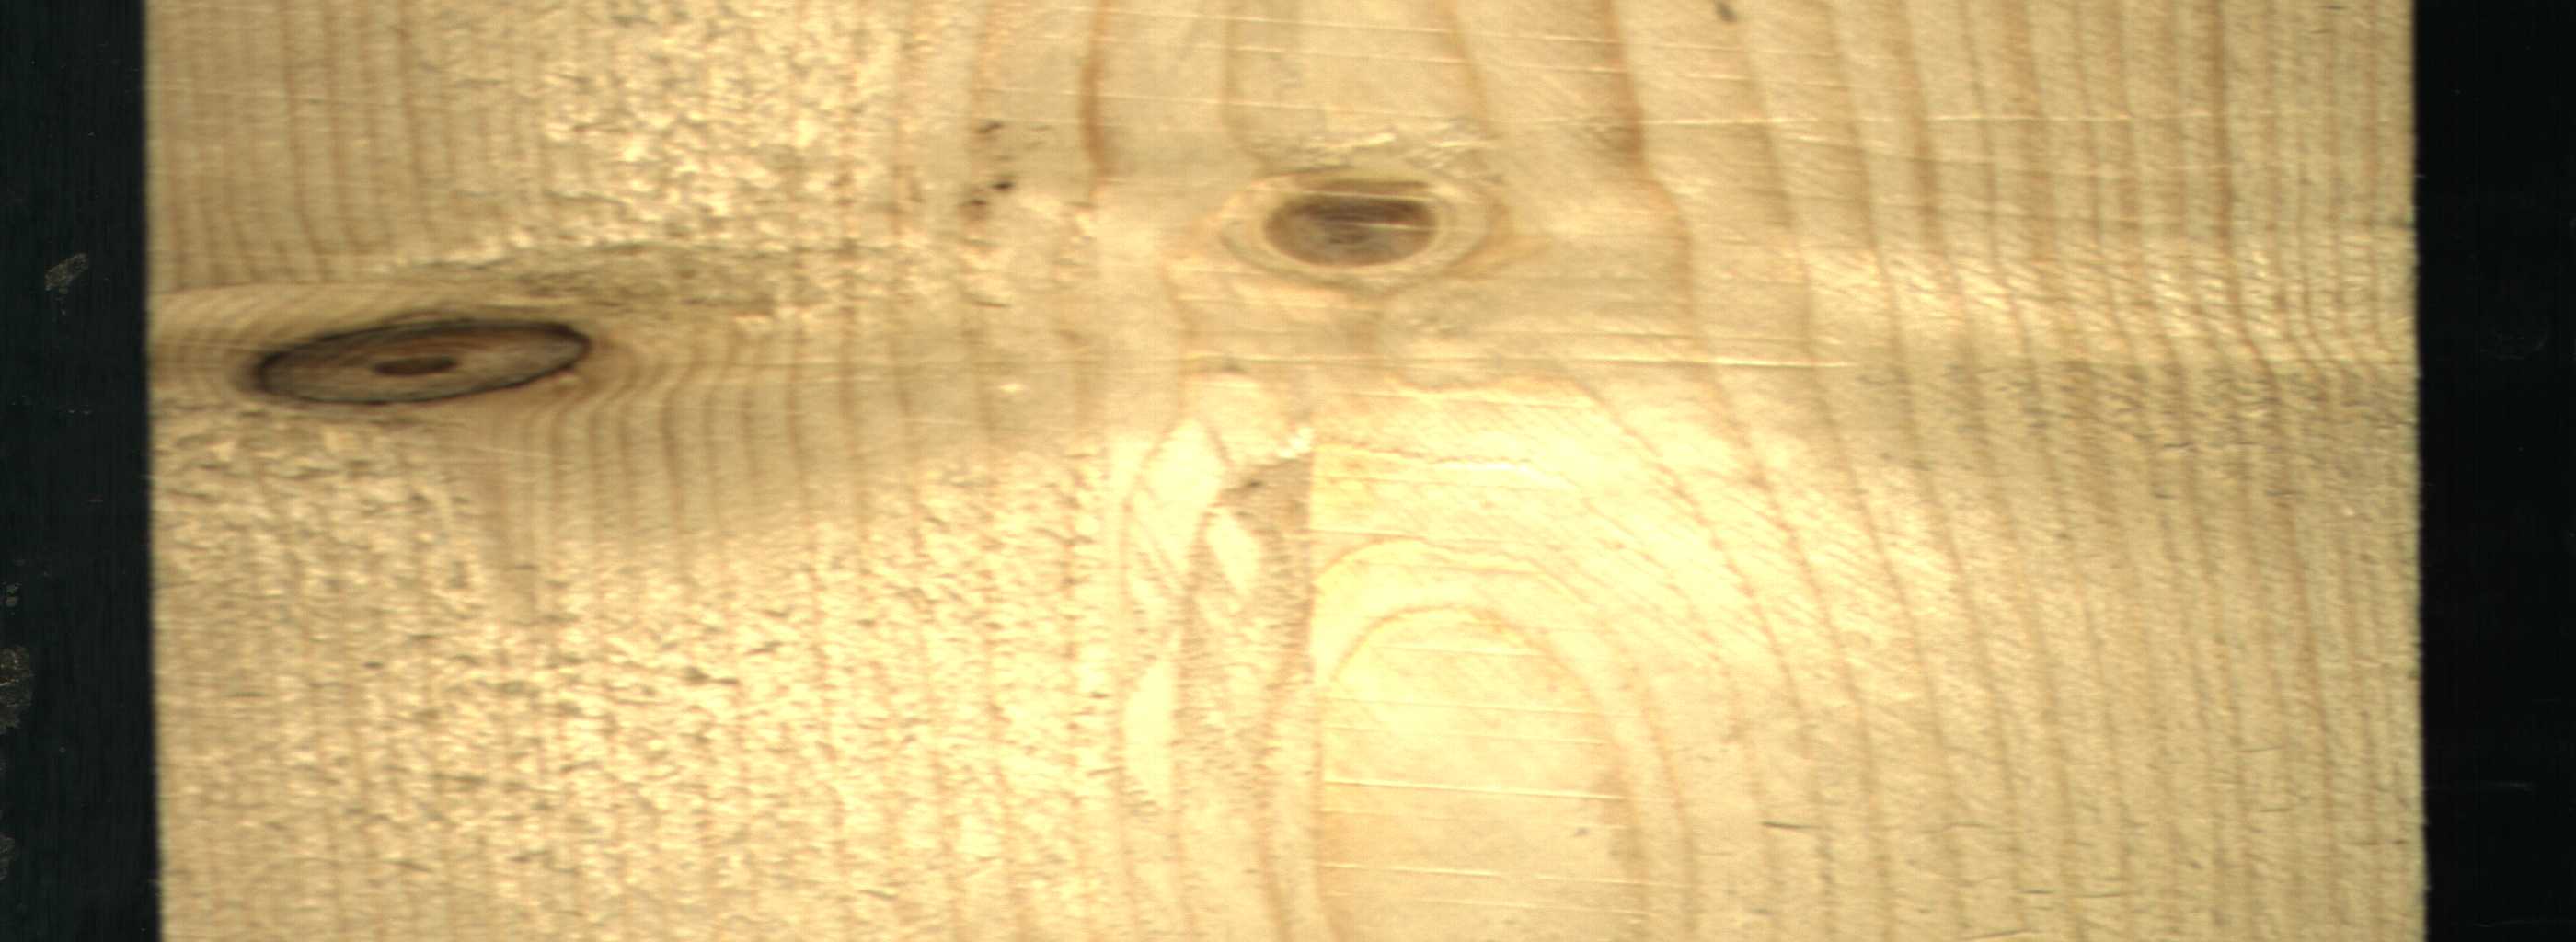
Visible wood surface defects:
Dead_Knot
Live_Knot